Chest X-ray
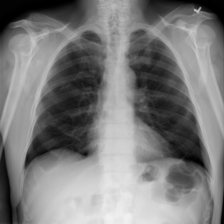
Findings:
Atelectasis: negative
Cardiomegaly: negative
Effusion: negative
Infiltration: negative
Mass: negative
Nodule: negative
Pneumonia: negative
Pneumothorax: negative
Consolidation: negative
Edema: negative
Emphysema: negative
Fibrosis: negative
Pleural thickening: negative
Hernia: negative